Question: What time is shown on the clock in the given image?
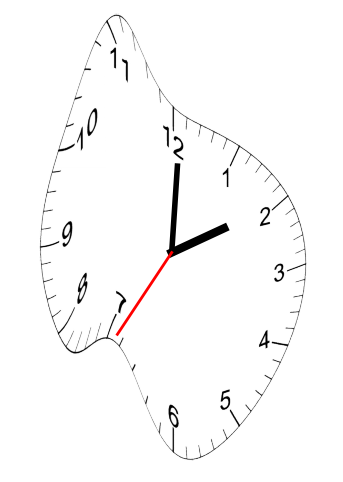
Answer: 02:00:35